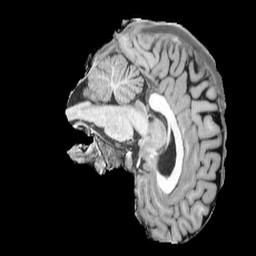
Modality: UNIT1
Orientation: sagittal